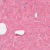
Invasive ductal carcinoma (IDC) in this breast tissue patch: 0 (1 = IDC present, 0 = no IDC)